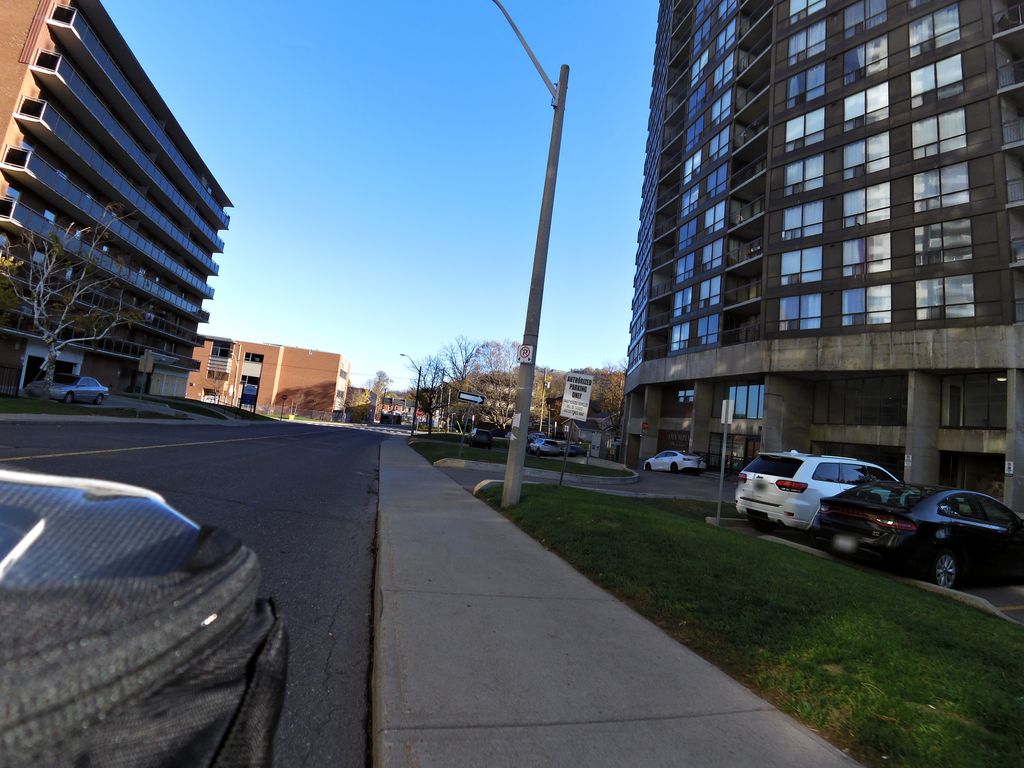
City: hamilton